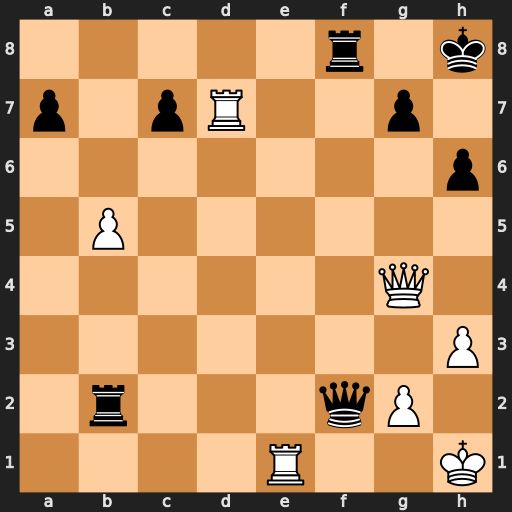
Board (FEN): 5r1k/p1pR2p1/7p/1P6/6Q1/7P/1r3qP1/4R2K
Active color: w
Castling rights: -
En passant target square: -
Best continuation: Qxg7#